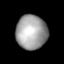
Tissue: lung
Cell type: Myeloid cells
Senescence score: 0.6078
Nuclear area (px): 1041
Mean DAPI intensity: 160.448